Question: I want to install ruby on windows7 to then use Scout and SASS, I did it by a windows installer but I am initializing it and then intalling for configuring my SASS. I did the
'''
ruby dk.rb init
'''
without any problem but for
'''
ruby dk.rb install
'''
I have the error to configure the config.yml file,
my Ruby folder is in the fallowing path:
'''
G:\Ruby22-x64
'''
here is the screenchot:

according to <URL> I wrote this path file in config.yml:
'''
# This configuration file contains the absolute path locations of all
# installed Rubies to be enhanced to work with the DevKit. This config
# file is generated by the 'ruby dk.rb init' step and may be modified
# before running the 'ruby dk.rb install' step. To include any installed
# Rubies that were not automagically discovered, simply add a line below
# the triple hyphens with the absolute path to the Ruby root directory.
#
# Example:
#
# ---
# - C:/ruby19trunk
# - C:/ruby192dev
#
-"G:/Ruby22-x64"
'''
I also tried:
'''
-G:/Ruby22-x64
'''
or
'''
-G:/Ruby22-x64/bin
'''
and also this:
'''
---
-G:\Ruby22-x64
'''
I also intalled it in c:\programfiles and then write the path in config.yml still not working.
nothing worked for me,How can I solve it?
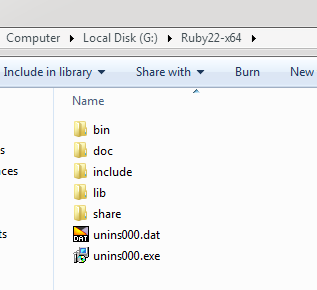
Answer: Try:
'''
---
- G:\Ruby22-x64
'''
The syntax says you need the 3 dashes at the top and then both the and ('-')